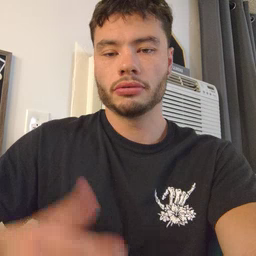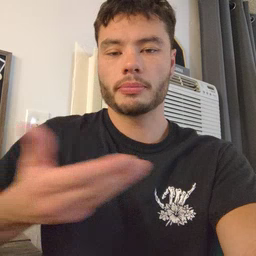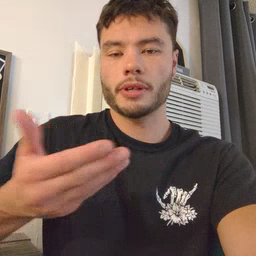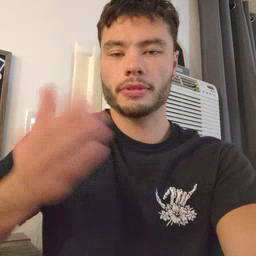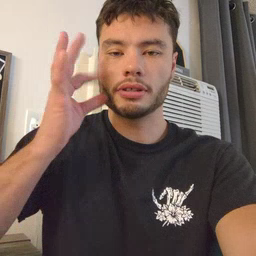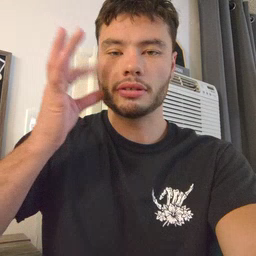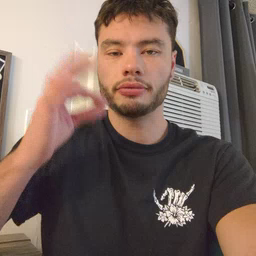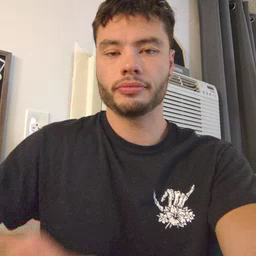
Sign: kitty